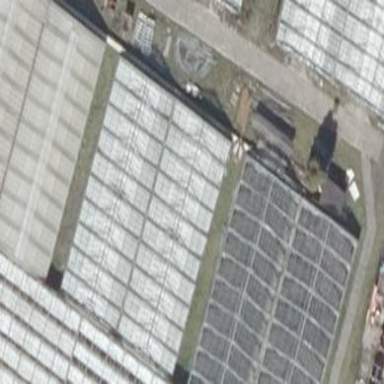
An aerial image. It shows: Greenhouse.